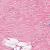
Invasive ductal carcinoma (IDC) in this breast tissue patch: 0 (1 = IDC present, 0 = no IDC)